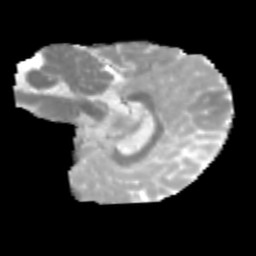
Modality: MD
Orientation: sagittal
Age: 11
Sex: male
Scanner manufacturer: siemens
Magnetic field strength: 3 T
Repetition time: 3.8 s
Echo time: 0.07 s